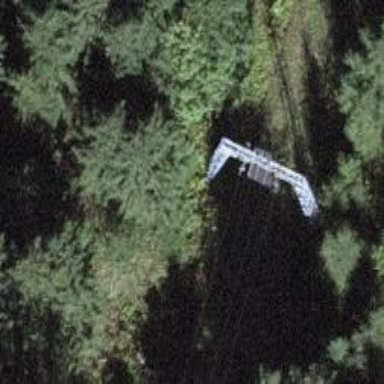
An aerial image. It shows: Pylon for aerialway.